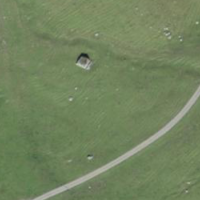
EUNIS habitat code: 24
Species observed at this site:
Marmota marmota